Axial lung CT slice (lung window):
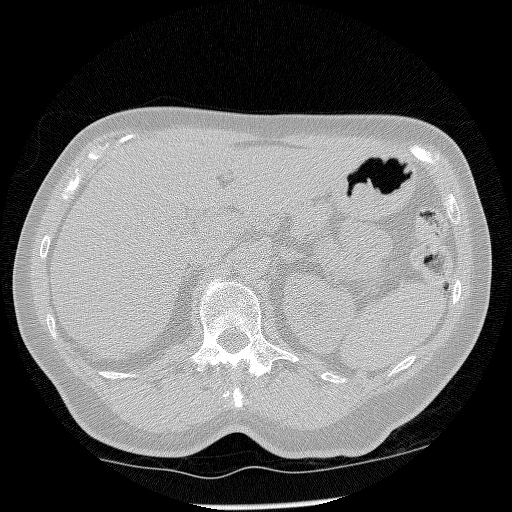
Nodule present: no